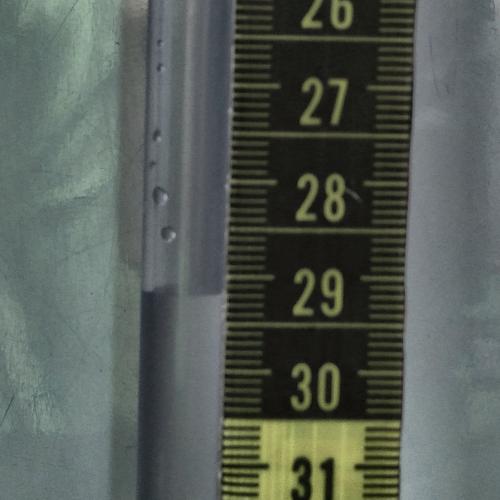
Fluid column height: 29.2 cm